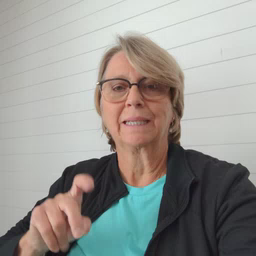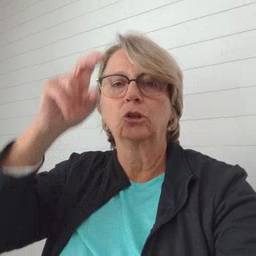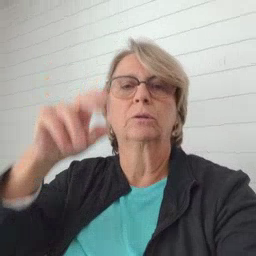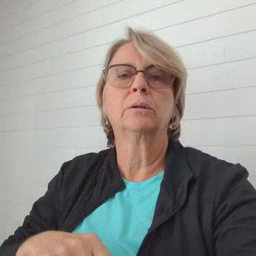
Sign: stairs